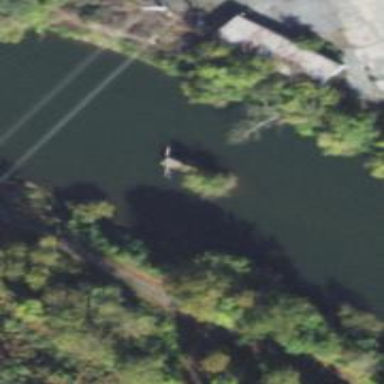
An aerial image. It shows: Abandoned railway bridge.